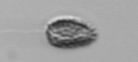
Label: Pseudochattonella_farcimen